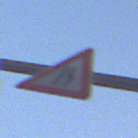
Verkehrszeichen: EinseitigVerengteFahrbahnRechts
Umgebung: Outdoor, Urban
Tageszeit: SunriseSunset
Wetter: Clear
Licht: Natural
Jahreszeit: NotSpecified
Kontrast: MediumContrast